Question: I have a 'QListView' which displays a list of items using PyQt in . How can I get it to return a qlistview specific item when searched for?
For example, if I have the following 'Qlistview' with 4 items, how can I get the item which contains text = dan? or bring it to the top of the list. Also, the search doesn't need to be completely specific, If I type "da" I'd like it to return dan or items that starts with "da" and possibly bring it to the top of the list

My Qlistview is defined as follows:
'''
from PyQt4 import QtCore, QtGui
import os
import sys
class AppView(QtGui.QDialog):
def __init__(self, parent=None):
super(AppView, self).__init__(parent)
self.resize(400, 400)
self.ShowItemsList()
def ShowItemsList(self):
self.setWindowTitle("List")
buttonBox = QtGui.QDialogButtonBox(self)
buttonBox.setOrientation(QtCore.Qt.Horizontal)
buttonBox.setStandardButtons(QtGui.QDialogButtonBox.Ok)
listview = QtGui.QListView(self)
verticalLayout = QtGui.QVBoxLayout(self)
verticalLayout.addWidget(listview)
verticalLayout.addWidget(buttonBox)
buttonBox.accepted.connect(self.close)
model = QtGui.QStandardItemModel(listview)
with open("names-list.txt") as input:
if input is not None:
item = input.readlines()
for line in item:
item = QtGui.QStandardItem(line)
item.setCheckable(True)
item.setCheckState(QtCore.Qt.PartiallyChecked)
model.appendRow(item)
listview.setModel(model)
listview.show()
if __name__ == '__main__':
app = QtGui.QApplication(sys.argv)
view = AppView()
view.show()
sys.exit(app.exec_())
'''
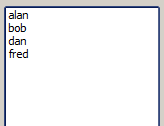
Answer: I fixed it like this. I made my model an instance variable beginning with self so that I can access it from another function.
'''
def searchItem(self):
search_string = self.searchEditText.text() # Created a QlineEdit to input search strings
items = self.model.findItems(search_string, QtCore.Qt.MatchStartsWith)
if len(items) > 0:
for item in items:
if search_string:
self.model.takeRow(item.row()) #take row of item
self.model.insertRow(0, item) # and bring it to the top
else:
print "not found"
'''